Field crop: maize
Growth stage: 2
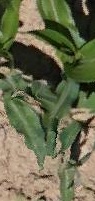
Species: maize